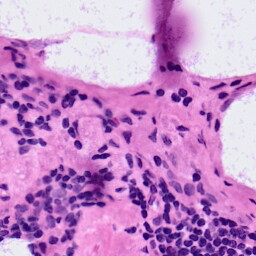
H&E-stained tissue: LymphNode